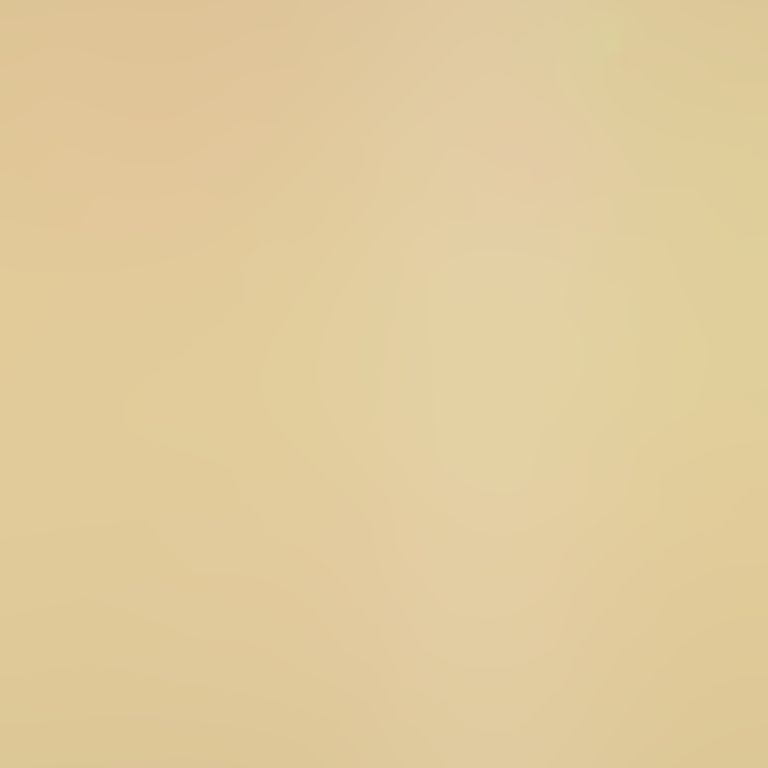
Abstract light effect, smooth blend from soft beige to warm cream, calm atmosphere, diffuse light, no room, no furniture, no objects.